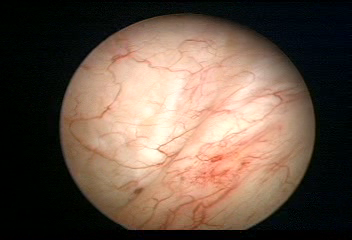
Modality: WLC
Class: Normal mucosa
Bladder cancer association: No